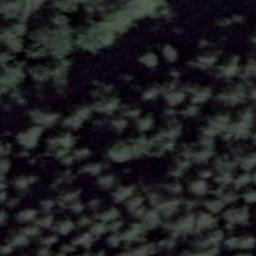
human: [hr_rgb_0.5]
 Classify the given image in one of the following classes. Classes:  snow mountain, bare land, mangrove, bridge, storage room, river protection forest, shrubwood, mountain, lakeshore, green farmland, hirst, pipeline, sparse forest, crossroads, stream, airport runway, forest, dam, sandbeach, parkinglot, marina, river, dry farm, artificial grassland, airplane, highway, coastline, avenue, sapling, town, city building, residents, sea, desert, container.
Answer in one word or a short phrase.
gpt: forest